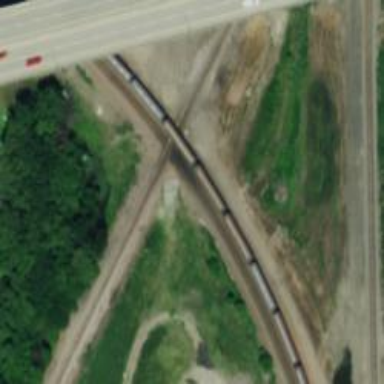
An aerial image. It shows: Railway crossing.